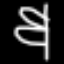
Label: angel